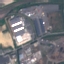
Land use / land cover: Industrial